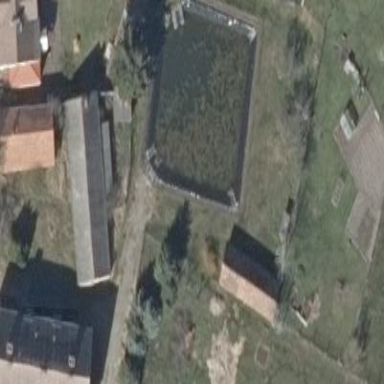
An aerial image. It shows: Water storage reservoir with water tank for emergencies.